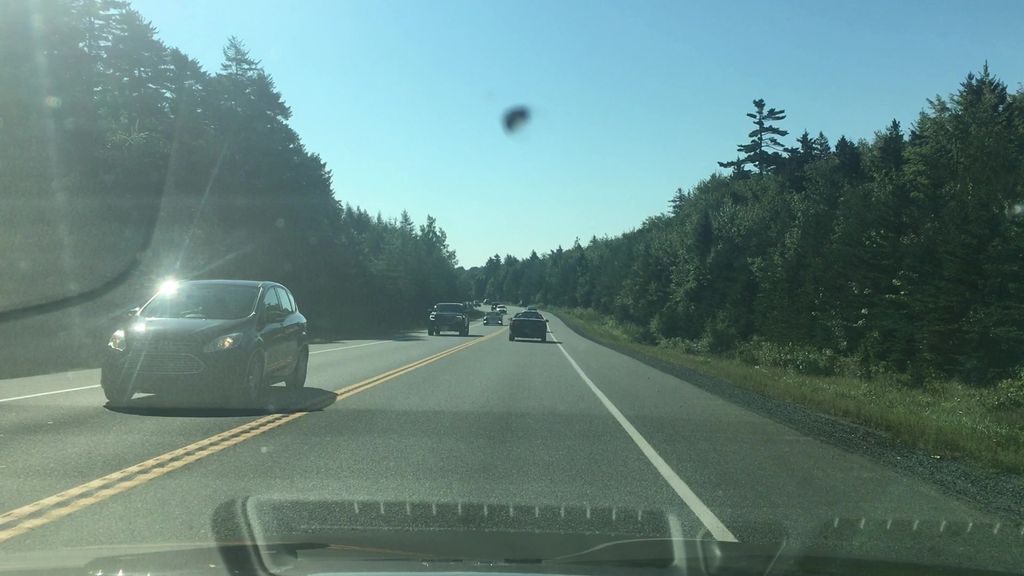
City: halifax